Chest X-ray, PA view. Patient: 58 years old, sex M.
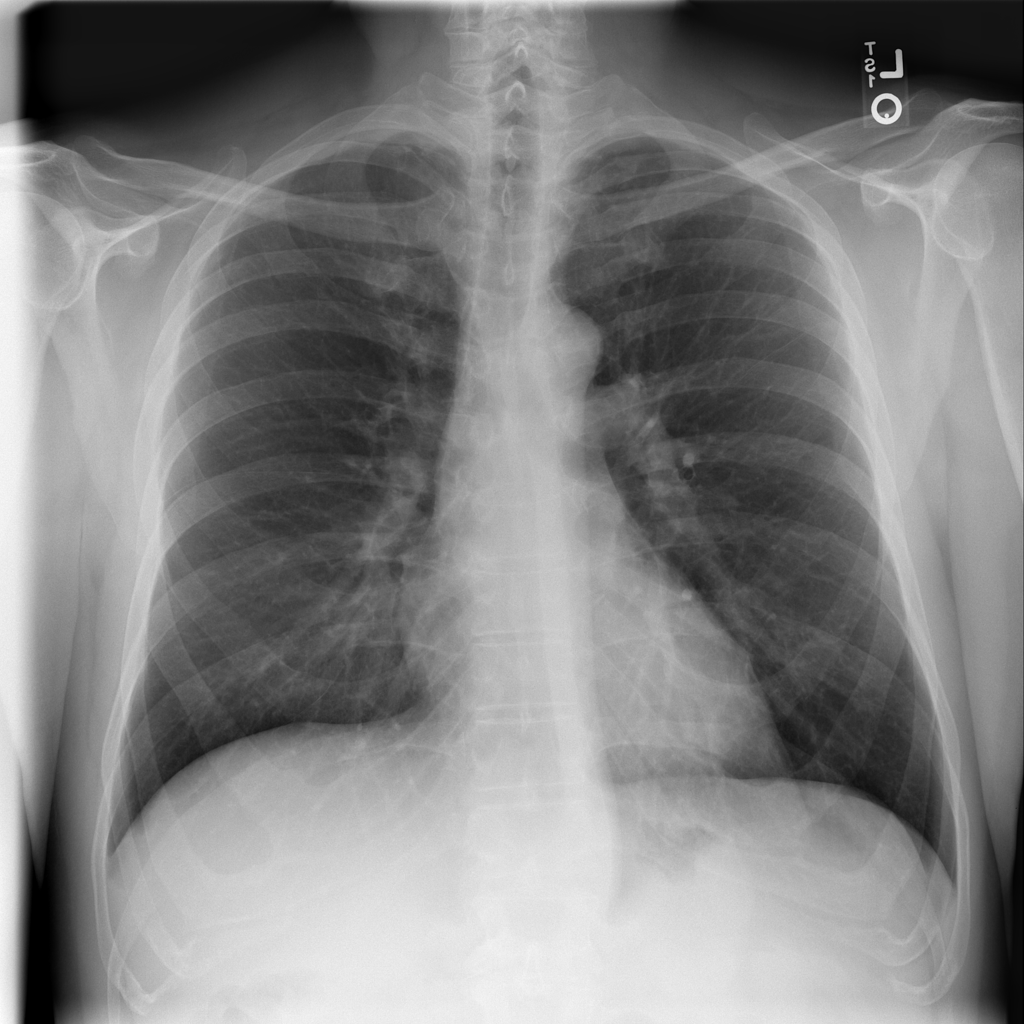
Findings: No Finding